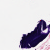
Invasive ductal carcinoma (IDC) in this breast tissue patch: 0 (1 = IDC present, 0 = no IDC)